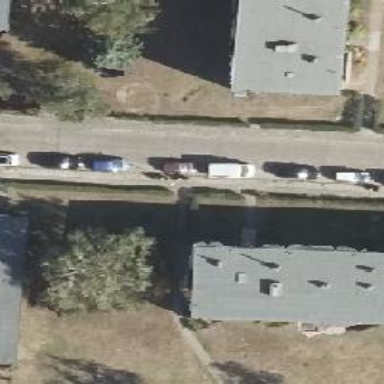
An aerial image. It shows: Residential road with concrete surface. There are sidewalks on both sides.